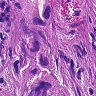
Metastatic tissue present: yes